Question: I've applied Stack Navigator in React-Navigation for my HomeScreen.
After Applying it I'm getting a totally white screen with title name on top.
Please Help Me Resolve it!
'HomeScreen.js'
'''
import React from "react";
import { ScrollView, SafeAreaView } from "react-native";
import styled from "styled-components";
import Card from "../components/Card";
import { NotificationIcon } from "../components/icons.js";
import Logo from "../components/Logo.js";
import Course from "../components/Course";
export default function App() {
return (
<Container>
<SafeAreaView style={{ flex: 1 }}>
<ScrollView showsVerticalScrollIndicator={false}>
<Titlebar>
<Avatar source={require("../assets/avatar.jpg")} />
<Title>Welcome Back,</Title>
<Name>Saksham Gupta</Name>
<NotificationIcon
style={{ position: "absolute", right: 20, top: 5 }}
/>
</Titlebar>
<ScrollView
style={{
flexDirection: "row",
padding: 20,
paddingLeft: 12,
marginTop: 30,
}}
horizontal={true}
showsHorizontalScrollIndicator={false}
>
{logo.map((logo, index) => (
<Logo key={index} image={logo.image} text={logo.text} />
))}
</ScrollView>
<Subtitle>Continue Learning</Subtitle>
<ScrollView
horizontal={true}
style={{ paddingBottom: 30 }}
showsHorizontalScrollIndicator={false}
>
{cards.map((card, index) => (
<Card
key={index}
title={card.title}
image={card.image}
caption={card.caption}
logo={card.logo}
subtitle={card.subtitle}
/>
))}
</ScrollView>
<Subtitle>Popular Courses</Subtitle>
<ScrollView
style={{ flexDirection: "row", paddingBottom: 30 }}
showsHorizontalScrollIndicator={false}
>
{courses.map((course, index) => (
<Course
key={index}
image={course.image}
title={course.title}
subtitle={course.subtitle}
logo={course.logo}
author={course.author}
avatar={course.avatar}
caption={course.caption}
/>
))}
</ScrollView>
</ScrollView>
</SafeAreaView>
</Container>
);
}
const Container = styled.View'
flex: 1;
background-color: #f0f3f5;
';
const Title = styled.Text'
font-size: 16px;
color: #b8bece;
font-weight: 500;
';
const Name = styled.Text'
font-size: 20px;
color: #3c4560;
font-weight: bold;
';
const Titlebar = styled.View'
width: 100%;
margin-top: 50px;
padding-left: 80px;
';
const Avatar = styled.Image'
width: 44px;
height: 44px;
background: black;
border-radius: 22px;
margin-left: 20px;
position: absolute;
top: 0;
left: 0;
';
const Subtitle = styled.Text'
color: #b8bece;
font-weight: 600;
font-size: 15px;
margin-left: 20px;
margin-top: 20px;
text-transform: uppercase;
';
const logo = [
{
image: require("../assets/logo-framerx.png"),
text: "Framer X",
},
{
image: require("../assets/logo-figma.png"),
text: "Figma",
},
{
image: require("../assets/logo-studio.png"),
text: "Studio",
},
{
image: require("../assets/logo-react.png"),
text: "React",
},
{
image: require("../assets/logo-swift.png"),
text: "Swift",
},
{
image: require("../assets/logo-sketch.png"),
text: "Sketch",
},
];
const cards = [
{
title: "React Native for Designers",
image: require("../assets/background11.jpg"),
subtitle: "React Native",
caption: "1 of 12 sections",
logo: require("../assets/logo-react.png"),
},
{
title: "Styled Components",
image: require("../assets/background12.jpg"),
subtitle: "React Native",
caption: "2 of 12 sections",
logo: require("../assets/logo-react.png"),
},
{
title: "Props and Icons",
image: require("../assets/background13.jpg"),
subtitle: "React Native",
caption: "3 of 12 sections",
logo: require("../assets/logo-react.png"),
},
{
title: "Static Data and Loop",
image: require("../assets/background14.jpg"),
subtitle: "React Native",
caption: "4 of 12 sections",
logo: require("../assets/logo-react.png"),
},
];
const courses = [
{
title: "Prototype in InVision Studio",
subtitle: "10 sections",
image: require("../assets/background13.jpg"),
logo: require("../assets/logo-studio.png"),
author: "Meng To",
avatar: require("../assets/avatar.jpg"),
caption: "Design and interactive prototype",
},
{
title: "React for Designers",
subtitle: "12 sections",
image: require("../assets/background11.jpg"),
logo: require("../assets/logo-react.png"),
author: "Meng To",
avatar: require("../assets/avatar.jpg"),
caption: "Learn to design and code a React site",
},
{
title: "Design and Code with Framer X",
subtitle: "10 sections",
image: require("../assets/background14.jpg"),
logo: require("../assets/logo-framerx.png"),
author: "Meng To",
avatar: require("../assets/avatar.jpg"),
caption: "Create powerful design and code components for your app",
},
{
title: "Design System in Figma",
subtitle: "10 sections",
image: require("../assets/background6.jpg"),
logo: require("../assets/logo-figma.png"),
author: "Meng To",
avatar: require("../assets/avatar.jpg"),
caption:
"Complete guide to designing a site using a collaborative design tool",
},
];
'''
'AppNavigator.js'
'''
import { createStackNavigator } from "react-navigation-stack";
import { createAppContainer } from "react-navigation";
import SectionScreen from "../screens/SectionScreen";
import HomeScreen from "../screens/HomeScreen";
const AppNavigator = createStackNavigator({
Home: HomeScreen,
Section: SectionScreen,
});
export default createAppContainer(AppNavigator);
'''
'SectionScreen'
'''
import { createStackNavigator } from "react-navigation-stack";
import { createAppContainer } from "react-navigation";
import SectionScreen from "../screens/SectionScreen";
import HomeScreen from "../screens/HomeScreen";
const AppNavigator = createStackNavigator({
Home: HomeScreen,
Section: SectionScreen,
});
export default createAppContainer(AppNavigator);
'''
'App.js'
'''
import React from "react";
import styled from "styled-components";
import AppNavigator from "./navigator/AppNavigator";
export default function App() {
return (
<Container>
<AppNavigator />
</Container>
);
}
const Container = styled.View;
'''
I'm New At This, So Please Write Easy Ways to Resolve It.
Here is the screen that is coming up:

It should have just a navigation header with HomeScreen.js as it main default file
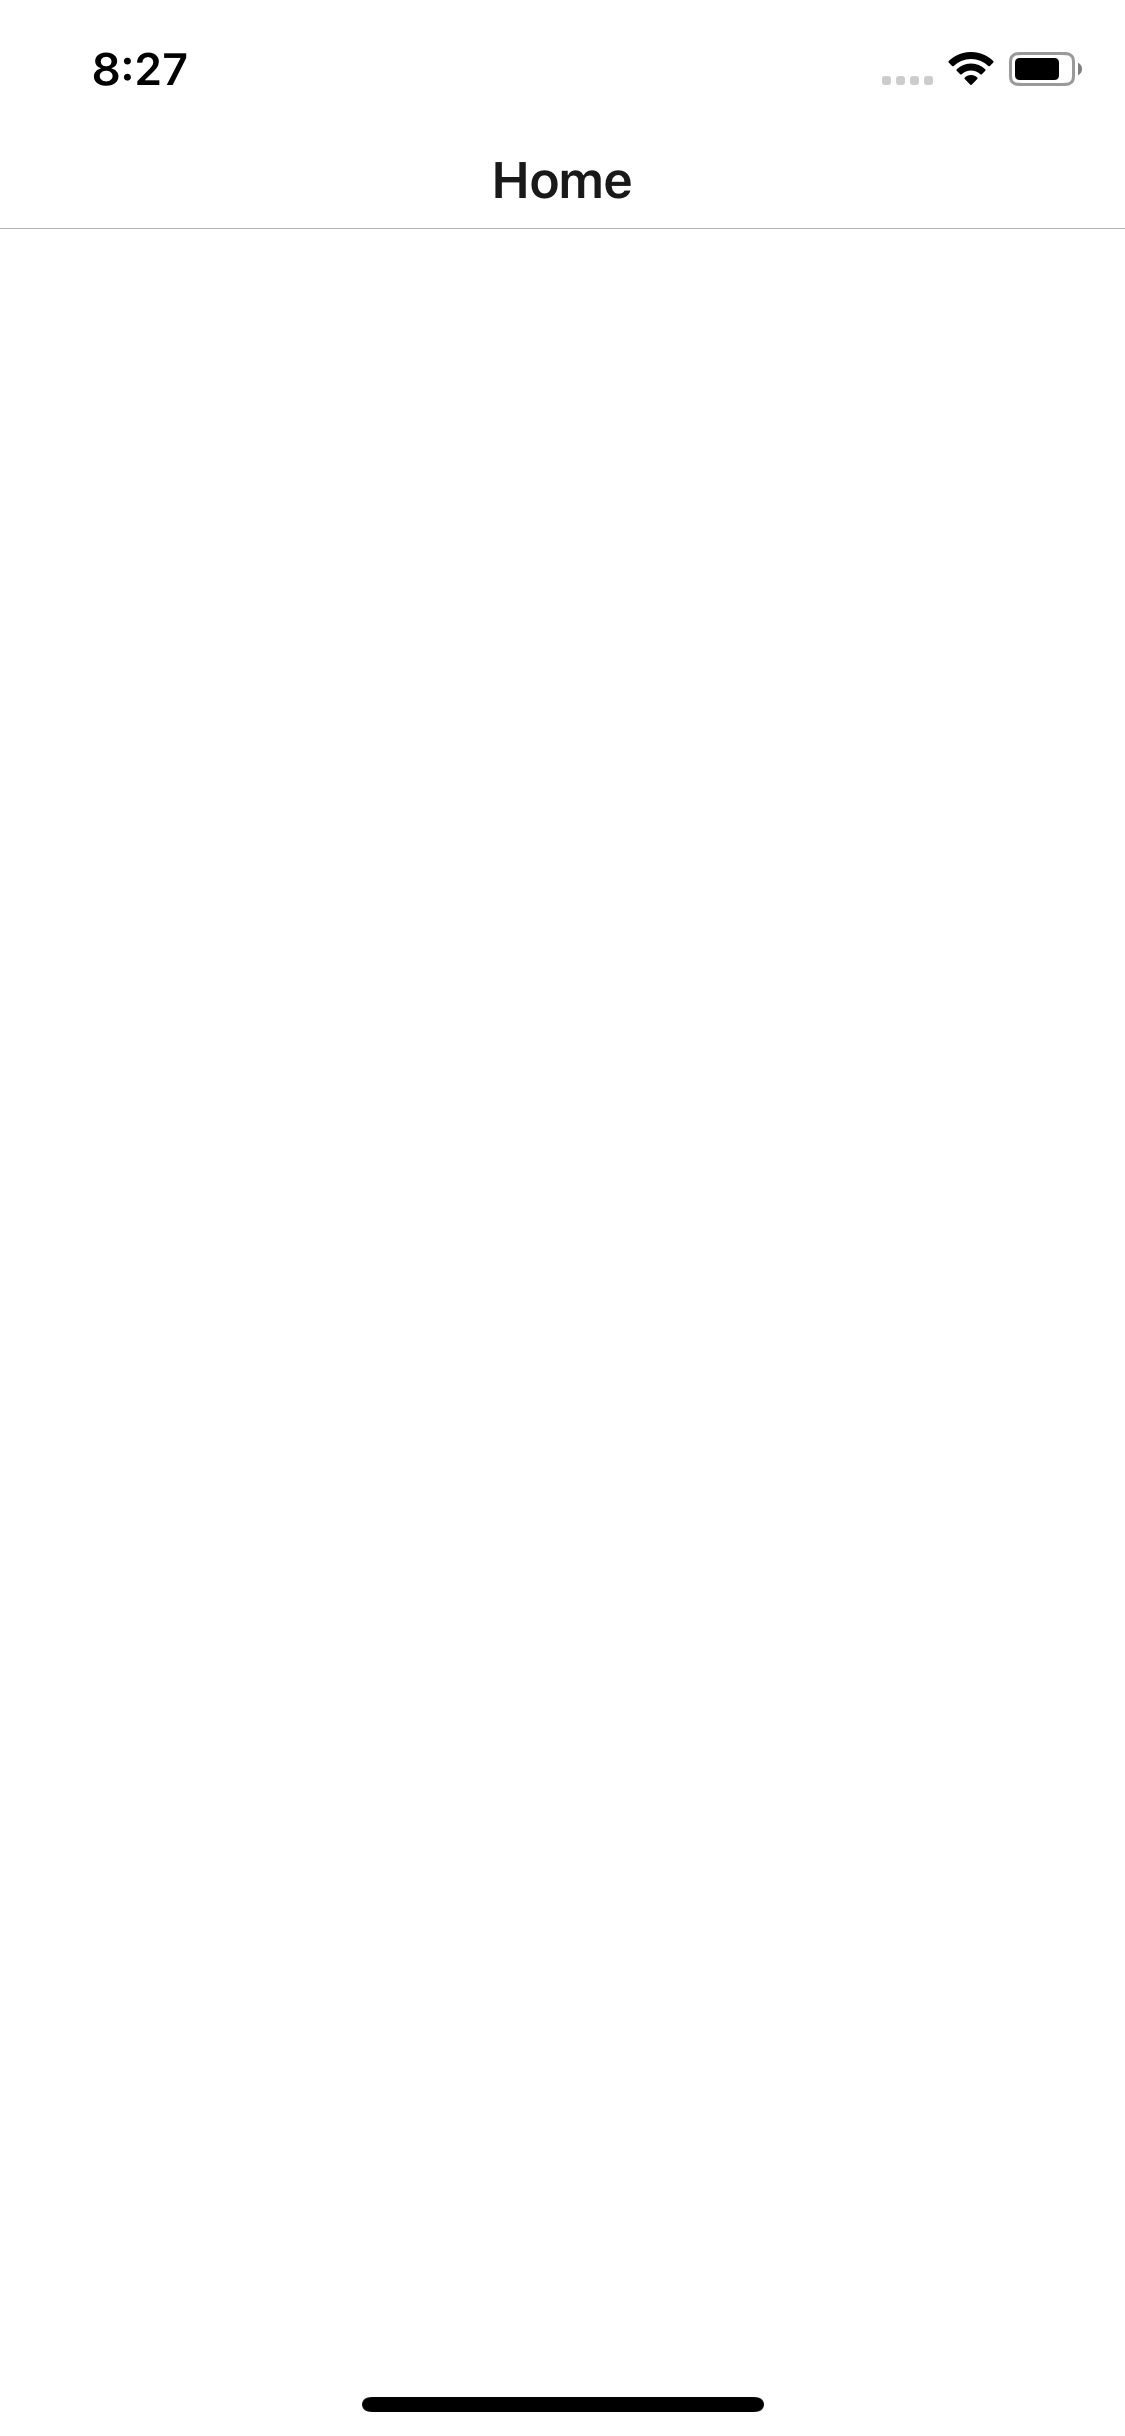
Answer: Why do you have this?
'''
const Container = styled.View;
'''
Remove the '<Container>' from around the '<AppNavigator />' or change it to this:
'''
const Container = styled.View'
flex: 1;
';
'''